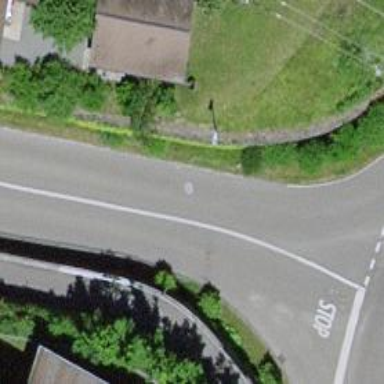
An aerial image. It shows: Asphalt road classified as tertiary.